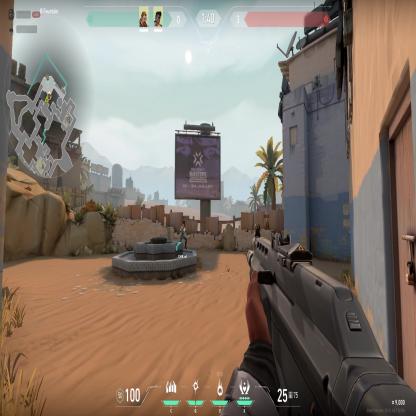
Label: teammate